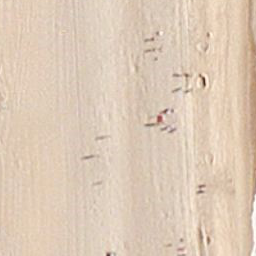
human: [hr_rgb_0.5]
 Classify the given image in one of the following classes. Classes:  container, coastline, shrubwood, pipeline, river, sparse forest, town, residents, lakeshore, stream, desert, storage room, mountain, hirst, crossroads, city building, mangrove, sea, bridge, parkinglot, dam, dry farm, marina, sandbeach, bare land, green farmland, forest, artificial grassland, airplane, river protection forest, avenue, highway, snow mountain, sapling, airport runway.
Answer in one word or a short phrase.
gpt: sandbeach